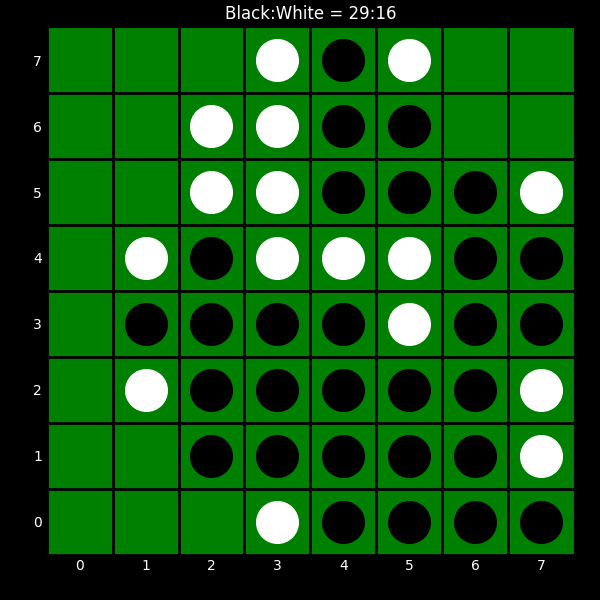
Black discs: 29
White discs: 16